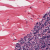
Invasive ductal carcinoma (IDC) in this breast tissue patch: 0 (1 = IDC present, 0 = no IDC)